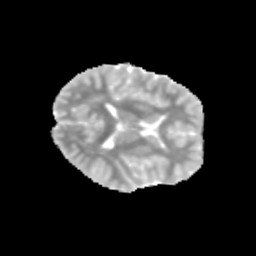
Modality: MD
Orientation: axial
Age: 13
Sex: male
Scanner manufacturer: siemens
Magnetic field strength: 3 T
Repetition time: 3.8 s
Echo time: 0.07 s